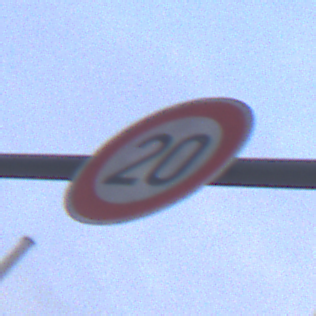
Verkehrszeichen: Geschwindigkeit20
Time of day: SunriseSunset
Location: Outdoor (Urban)
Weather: PartlyCloudy
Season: NotSpecified
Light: Natural